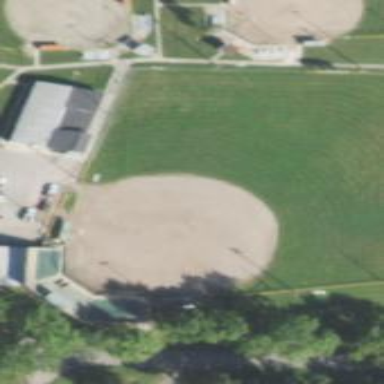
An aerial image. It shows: Baseball pitch for leisure land.